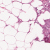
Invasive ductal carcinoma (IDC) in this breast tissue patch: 0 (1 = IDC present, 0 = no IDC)